Question: I've an image with some filled circles, rectangles etc. I want to find x1,x2, y1, y2 areas of filled areas.
<URL>
Accepted answers works fine but i need to find each areas separately. As in the image below, i need thee x1, x2, y1, y2 positions. Do you have any ideas?

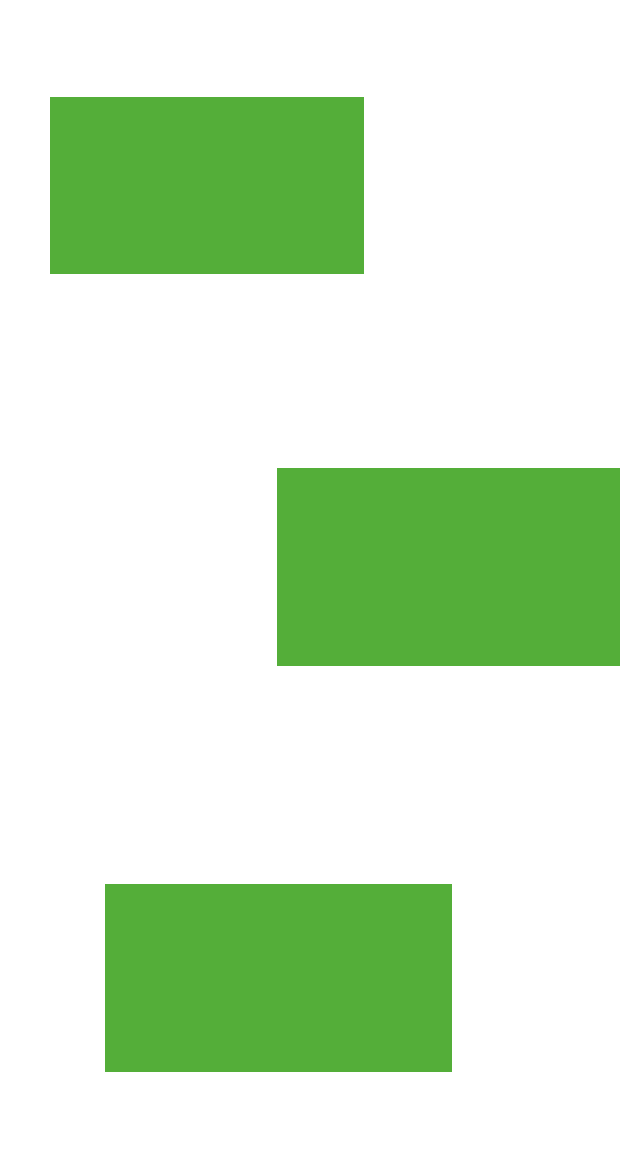
Answer: Here's an outline to get you started:
1. Use context.getImageData to get the pixel data from the canvas,
2. Scan the pixel data for the first non-transparent pixel,
3. Use the "marching squares" algorithm to find the border path points around the circle or rectangle: Draw border around nontransparent part of image on canvas,
4. Iterate the path points and find the [minX,minY] & [maxX,maxY]. This the bounding box of the circle or rectangle.
5. Erase the bounding box area calculated in step#4 so that you can look for the next shape.
6. Go back to step#1 until you've determined the bounding boxes of all non-transparent shapes on the canvas.